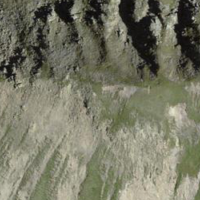
EUNIS habitat code: 48
Species observed at this site:
Saxifraga exarata